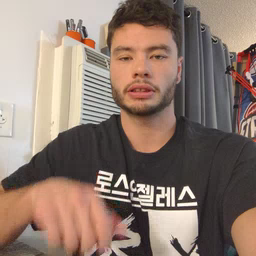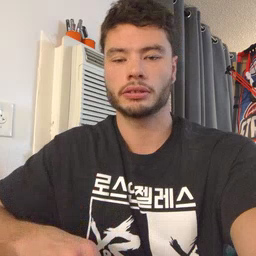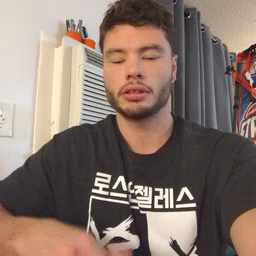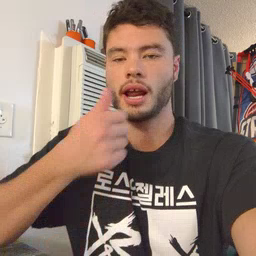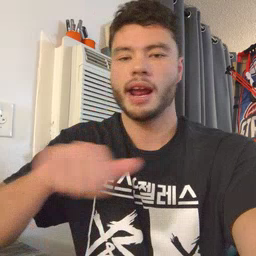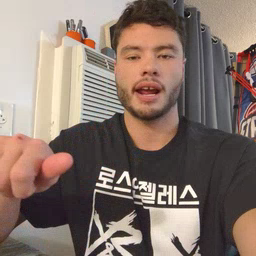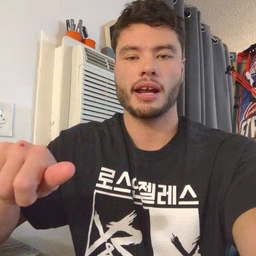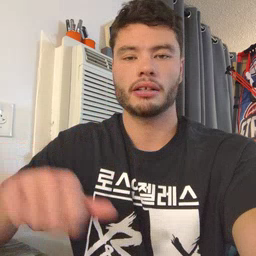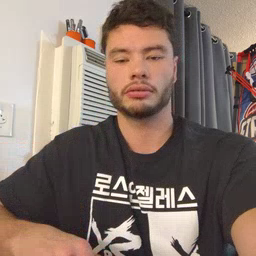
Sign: any